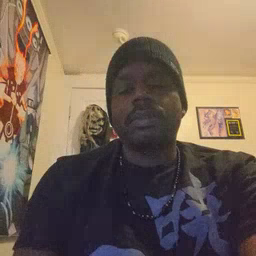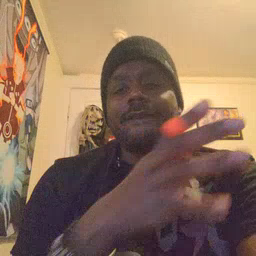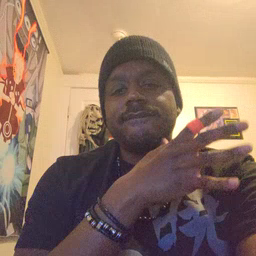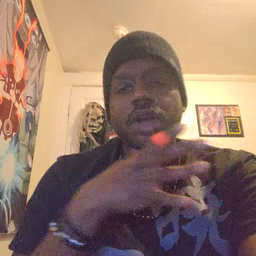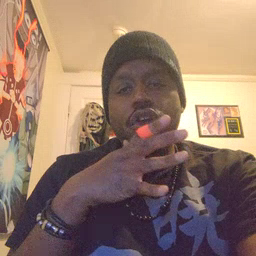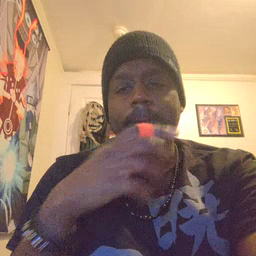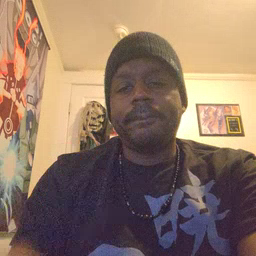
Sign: farm